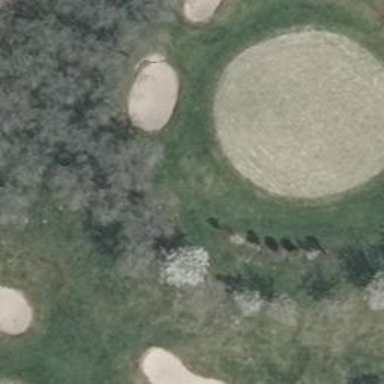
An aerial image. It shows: Golf green.